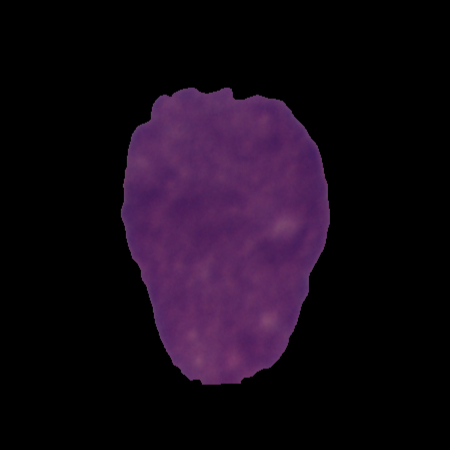
Label: cancer